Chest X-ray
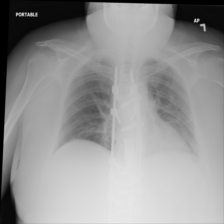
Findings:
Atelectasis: negative
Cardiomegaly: negative
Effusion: negative
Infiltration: negative
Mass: negative
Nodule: negative
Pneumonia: negative
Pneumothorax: negative
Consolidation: negative
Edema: negative
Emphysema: negative
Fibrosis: negative
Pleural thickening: negative
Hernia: negative